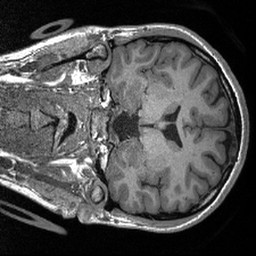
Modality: T1w
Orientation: coronal
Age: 22
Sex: female